Aerial crown-view tile of a tropical tree (Barro Colorado Island, Panama), acquired 20241112:
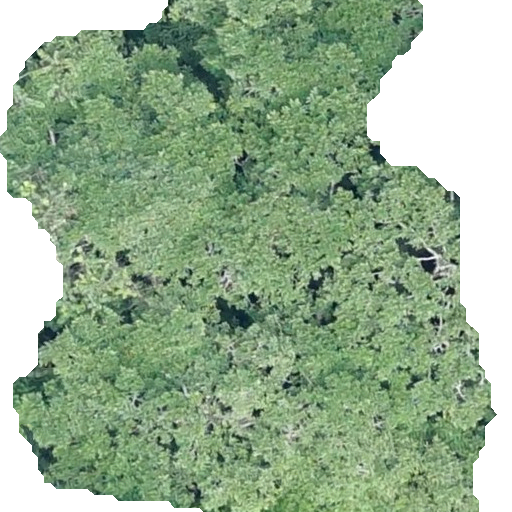
Species: Ficus insipida
GBIF accepted scientific name: Ficus insipida
Crown area: 393.486 m²